Aerial crown-view tile of a tropical tree (Barro Colorado Island, Panama), acquired 20240813:
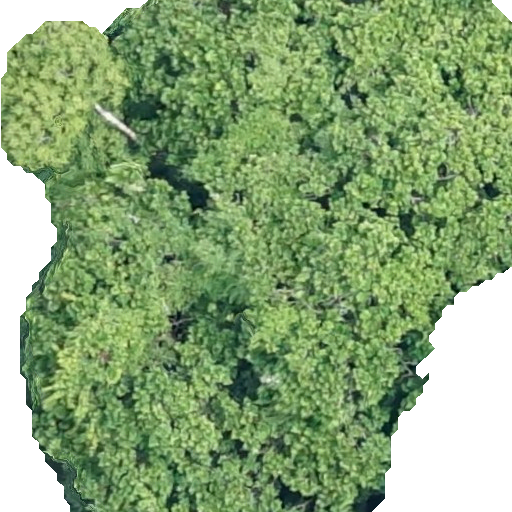
Species: Anacardium excelsum
GBIF accepted scientific name: Anacardium excelsum
Crown area: 377.874 m²